Question: i need to get the value of the property which is in the base class of the instance of the object, without setting the child classes property to retrieve it from the parent, possible?

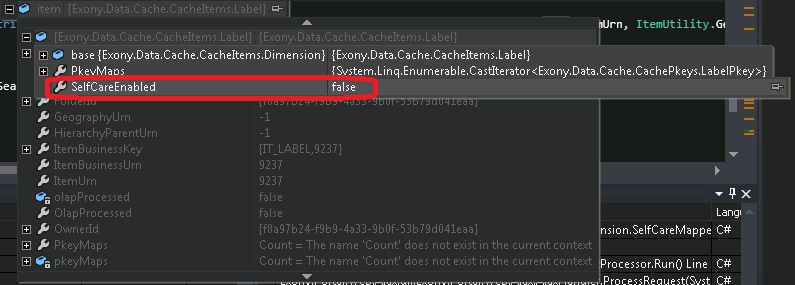
Answer: I think it's possible you're misunderstanding inheritance here. Allow me to explain a little. Apologies in advance if you know this already - if that's the case then your question could probably use some clarification because this is what it sounds like you're asking. If you've got a derived class that inherits from some base class, then that derived class has all of the same properties that the base class has. For example:
'''
public class Square
{
public int xSize { get; set; }
}
public class Rectangle : Square
{
public int ySize { get; set; }
}
'''
If you declare 'Rectangle rect = new Rectangle()', you can access 'rect.xSize' and 'rect.ySize' just the same. The only time you wouldn't be able to do this is if xSize was private. Just because it got xSize from the Square class doesn't mean it has to go and get it from the parent class; it has its own. There's a reason the terminology here uses words like "parent" and "inherit" - if someone says you have your father's eyes, it doesn't mean you're literally using his eyes; it means they're the same because you inherited them from him. It's the same here - a derived class doesn't borrow properties from the parent class; it just has all of the properties that the base class would have, plus whatever extra ones you've given it.